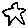
Label: star